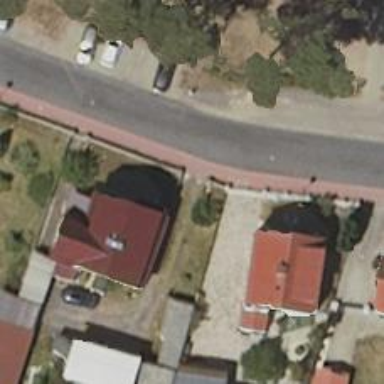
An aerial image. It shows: Driveway.